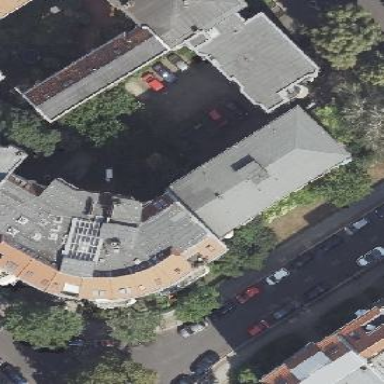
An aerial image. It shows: Unique apartment building with double saltbox roof shape.